Question: I create entry field and after press '<Enter>' or submit button i call 'root.destroy()', but how i can get value from Entry after destroy?
When i call 'root.close()' i can get value from Entry if i call 'self.EntryName.get()', but how i can do it with 'root.destroy()'?

'''
# Python 3.4.1
import io
import requests
import tkinter as tk
from PIL import Image, ImageTk
def get_image():
im = requests.get('http://lorempixel.com/' + str(random.randint(300, 400)) + '/' + str(random.randint(70, 120)) + '/')
return Image.open(io.BytesIO(im.content))
class ImageSelect(tk.Frame):
def __init__(self, master=None):
tk.Frame.__init__(self, master)
master.resizable(width=False, height=False)
master.title('Image manager')
master.iconify = False
master.deiconify = False
master.grab_set = True
image = ImageTk.PhotoImage(get_image())
self.image = tk.Label(image=image)
self.image.image = image
self.image.grid(row=0, columnspan=3)
self.reload = tk.Button(text='Reload').grid(row=1, column=0, sticky='w')
self.path = tk.Entry().grid(row=1, column=1, sticky='we')
self.submit = tk.Button(text='Submit', command=self.close).grid(row=1, column=2, sticky='e')
def close(self):
self.master.destroy()
if __name__ == '__main__':
root = tk.Tk()
app = ImageSelect(master=root)
app.mainloop()
# This code i want execute after windows destroyed.
# This line return this error
# _tkinter.TclError: invalid command name ".57818448"
# print(app.path.get()) # <---- Error
'''
Thanks
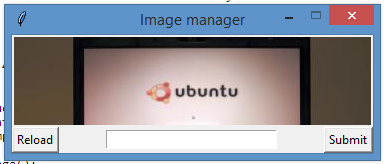
Answer: Create a 'StringVariable', which will retain the value of the entry, even after the window is destroyed.
'''
#inside __init__
self.pathVar = tk.StringVar()
self.path = tk.Entry(textvariable=self.pathVar)
self.path.grid(row=1, column=1, sticky='we')
#...
if __name__ == '__main__':
root = tk.Tk()
app = ImageSelect(master=root)
app.mainloop()
print(app.pathVar.get())
'''
---
By the way, don't do 'self.path = tk.Entry().grid()'. This assigns the result of 'grid', None, to 'self.path'. If you want 'self.path' to point to the Entry, you need to 'grid' it on a separate line like I did above.